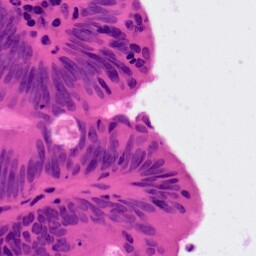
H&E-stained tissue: Colon